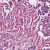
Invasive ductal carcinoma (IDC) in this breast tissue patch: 1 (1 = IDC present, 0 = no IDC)